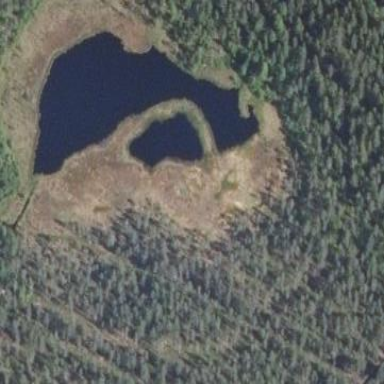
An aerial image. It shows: Serene lake.